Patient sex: M
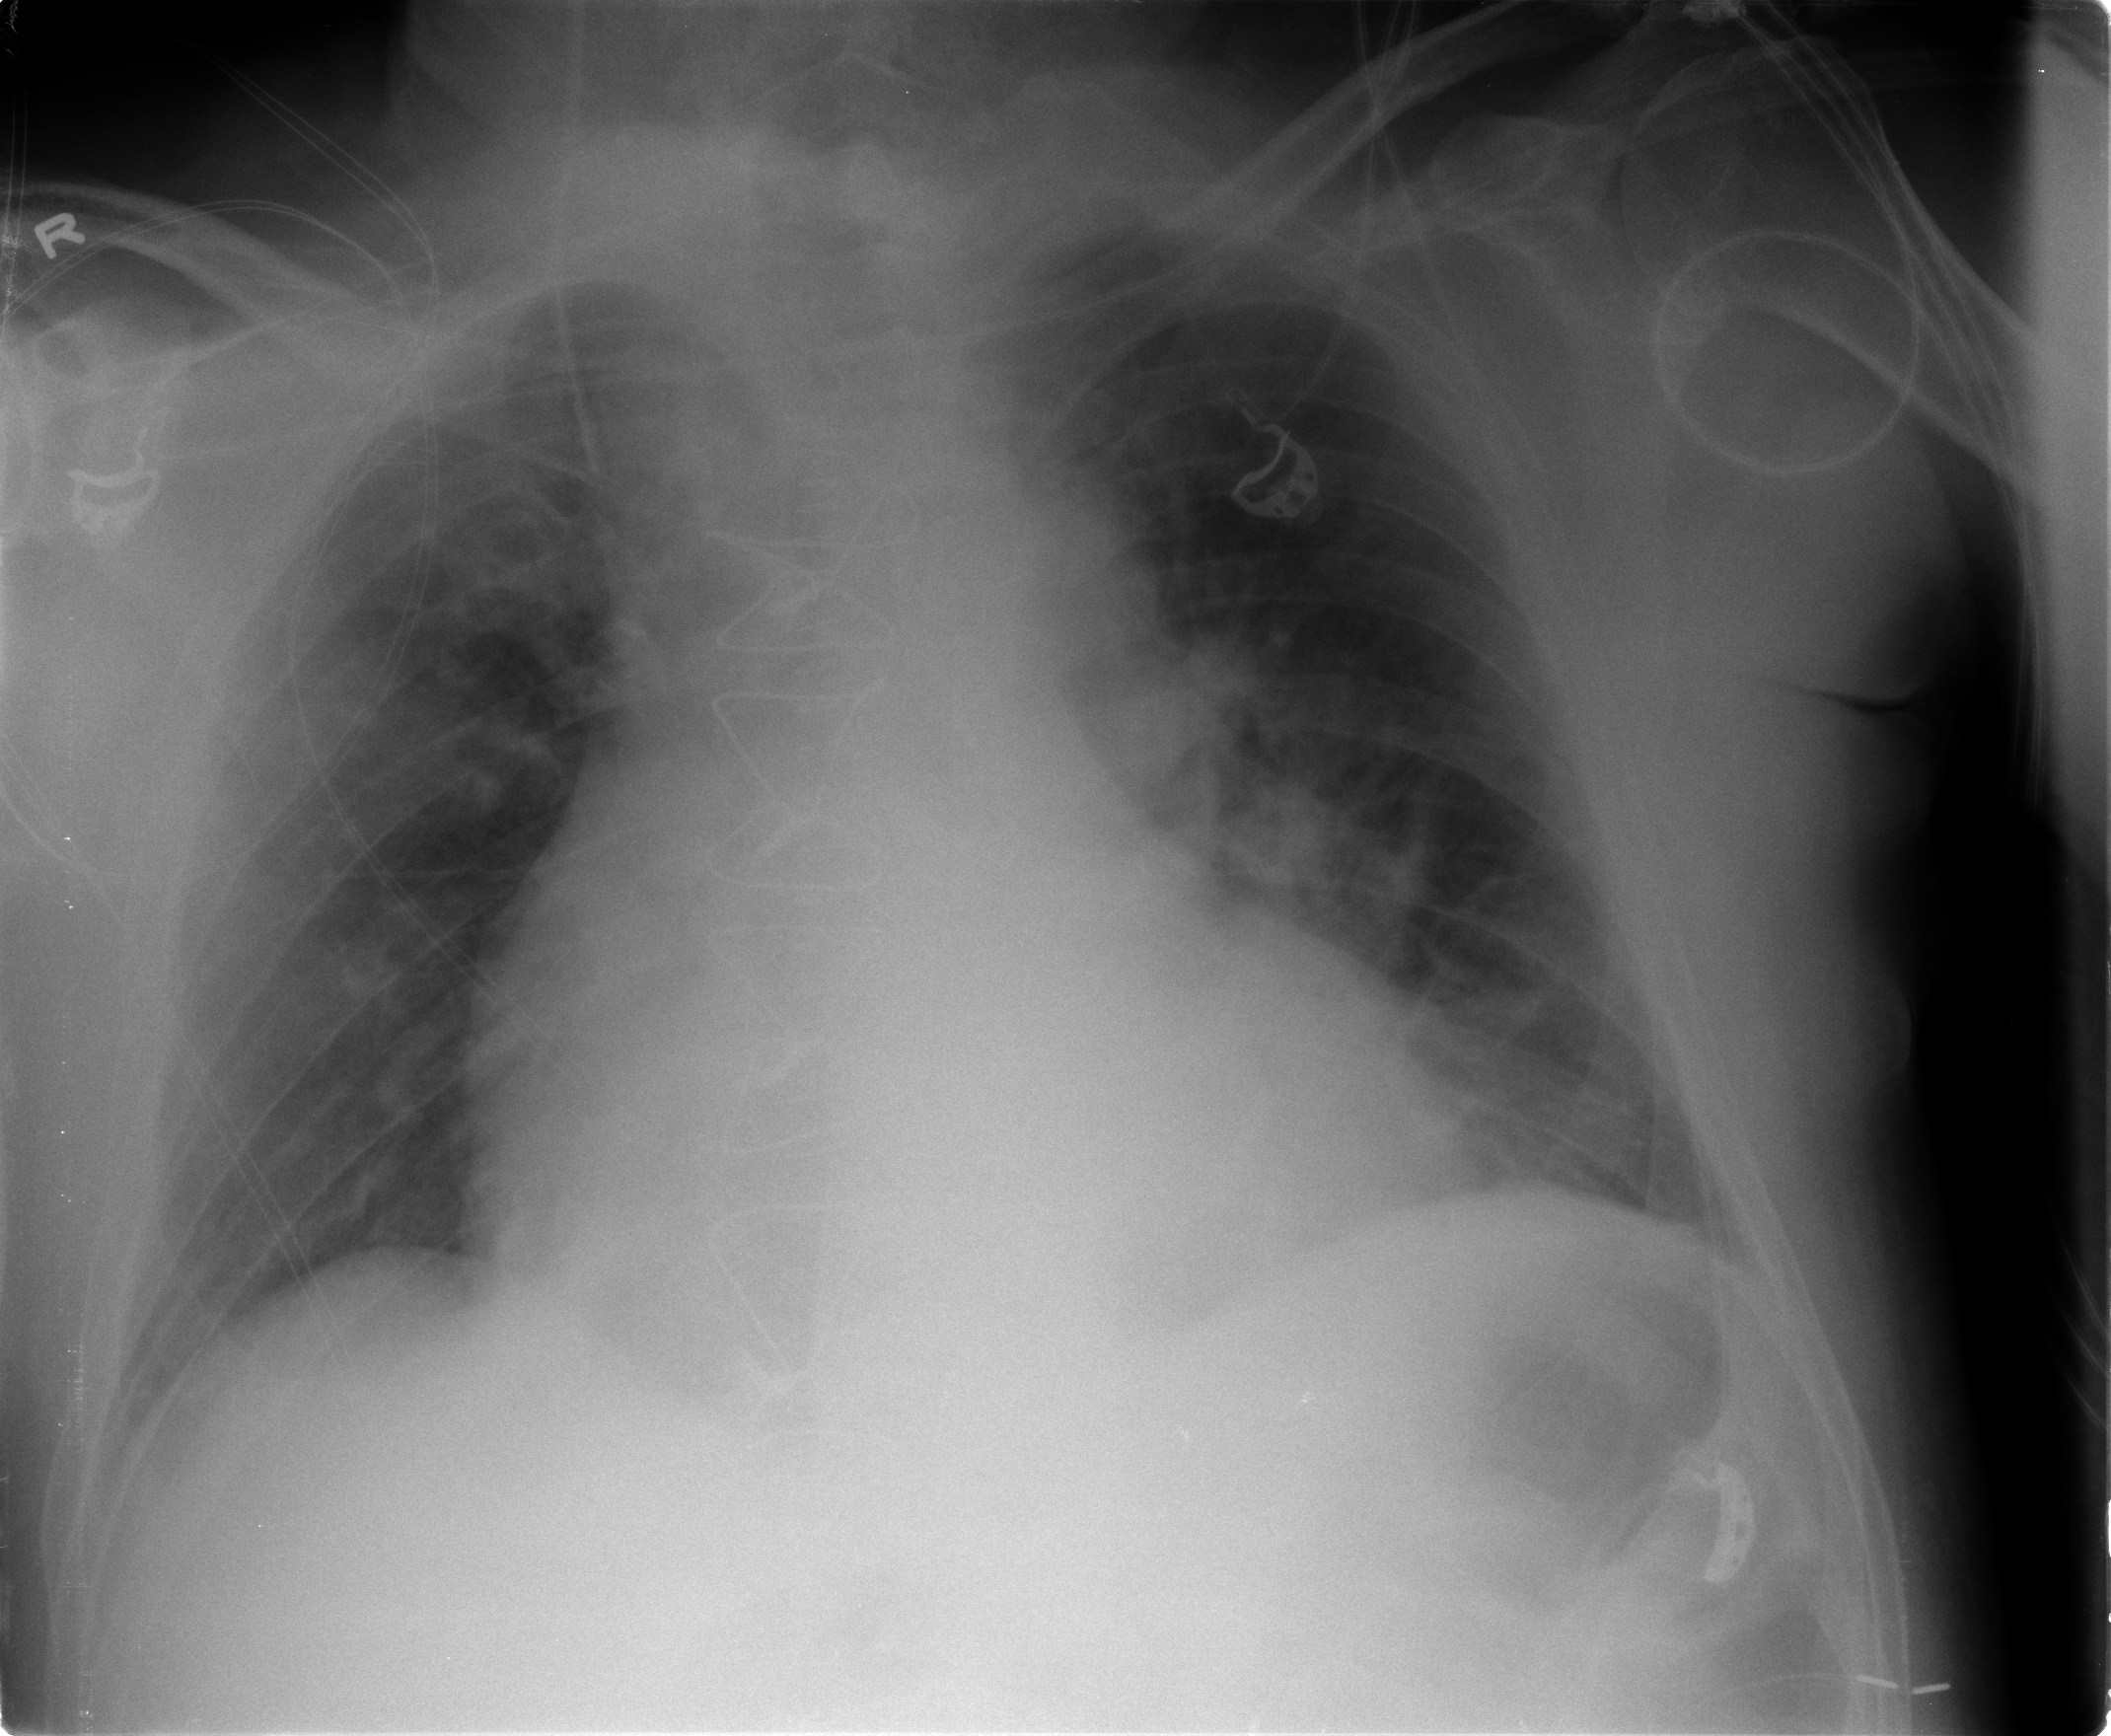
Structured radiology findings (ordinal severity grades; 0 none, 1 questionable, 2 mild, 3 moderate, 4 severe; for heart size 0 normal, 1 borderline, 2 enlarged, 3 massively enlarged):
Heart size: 1
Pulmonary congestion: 1
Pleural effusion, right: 1
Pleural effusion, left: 1
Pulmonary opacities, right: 0
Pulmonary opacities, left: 0
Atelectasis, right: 2
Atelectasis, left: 2